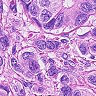
Metastatic tissue present: yes